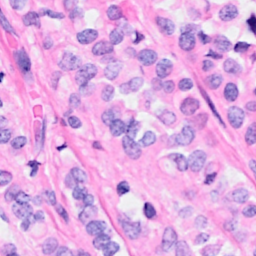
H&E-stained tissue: Breast